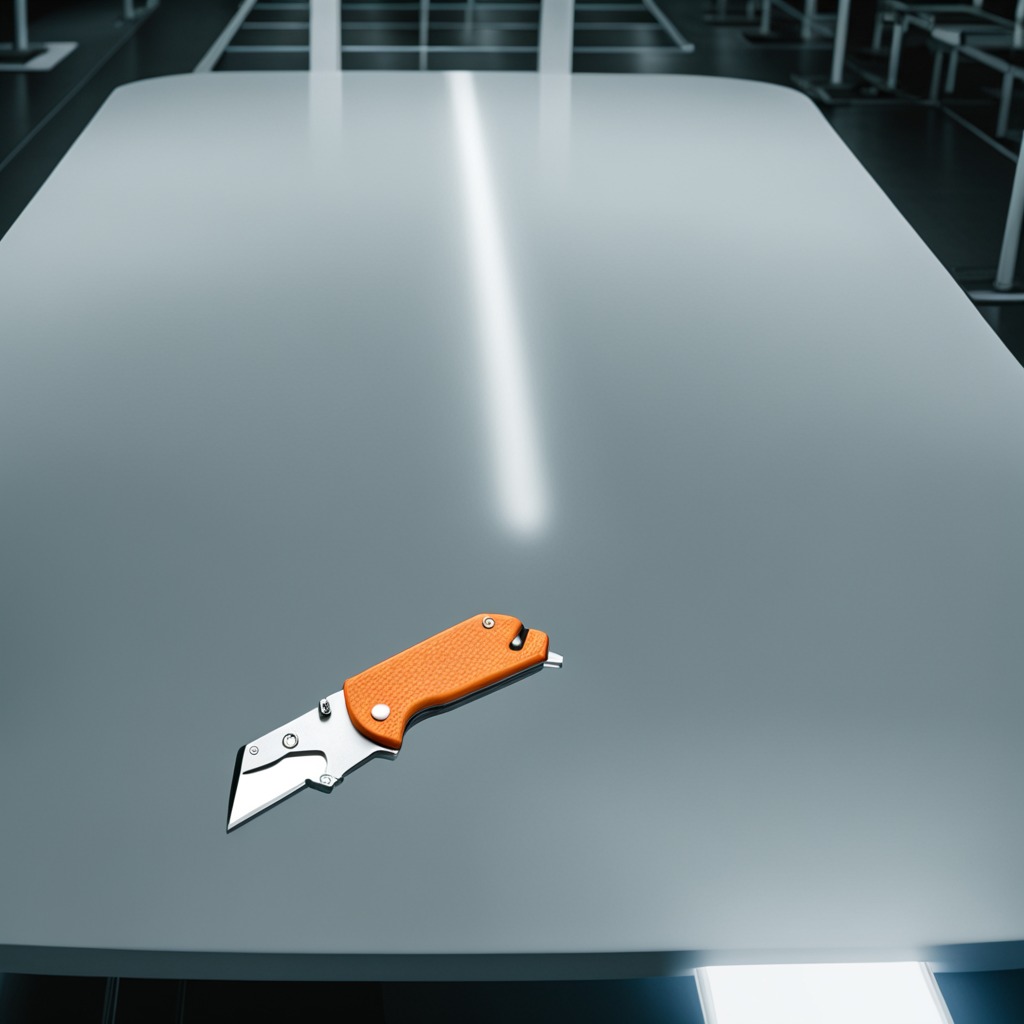
A utility knife is lying on a high-gloss table in a ship maintenance bay industrial lighting.